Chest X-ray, PA view. Patient: 49 years old, sex F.
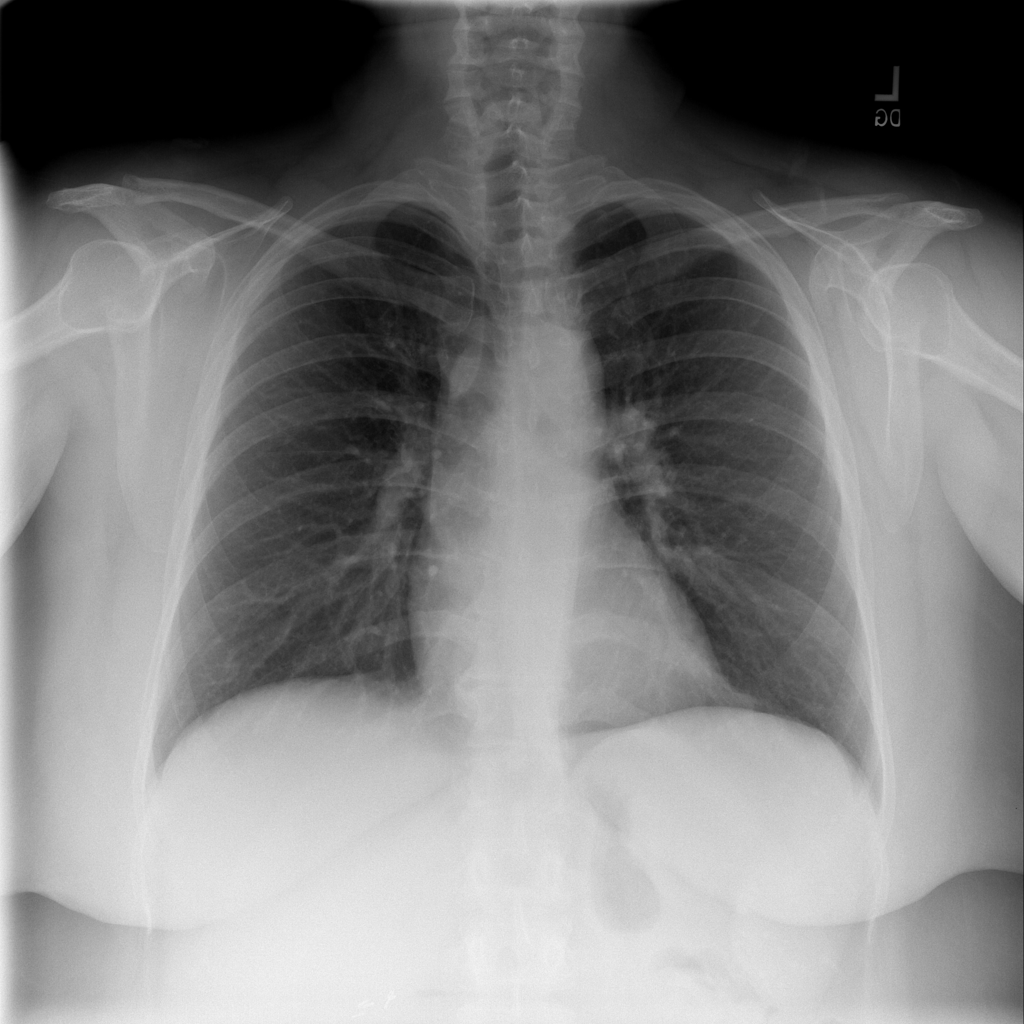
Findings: No Finding